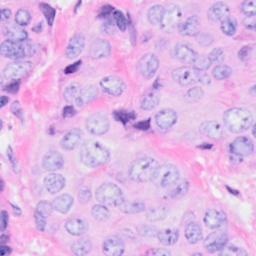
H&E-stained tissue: Breast